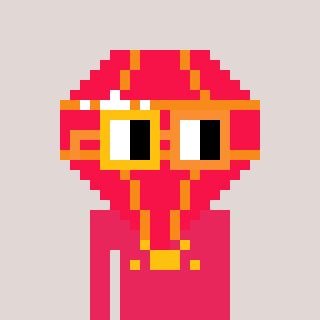
a pixel art character with square yellow and orange glasses, a red diamond-shaped head and a redpinkish-colored body on a warm background